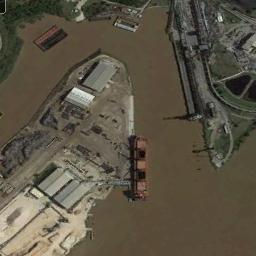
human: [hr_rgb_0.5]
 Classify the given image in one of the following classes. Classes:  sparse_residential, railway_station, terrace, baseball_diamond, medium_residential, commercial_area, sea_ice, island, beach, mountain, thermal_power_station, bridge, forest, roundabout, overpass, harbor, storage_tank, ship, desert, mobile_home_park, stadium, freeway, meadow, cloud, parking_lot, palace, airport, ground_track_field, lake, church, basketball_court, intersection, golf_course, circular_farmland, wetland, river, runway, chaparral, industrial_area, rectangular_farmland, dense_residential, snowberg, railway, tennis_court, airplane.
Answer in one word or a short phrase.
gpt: ship